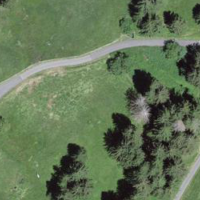
EUNIS habitat code: 25
Species observed at this site:
Ficaria verna